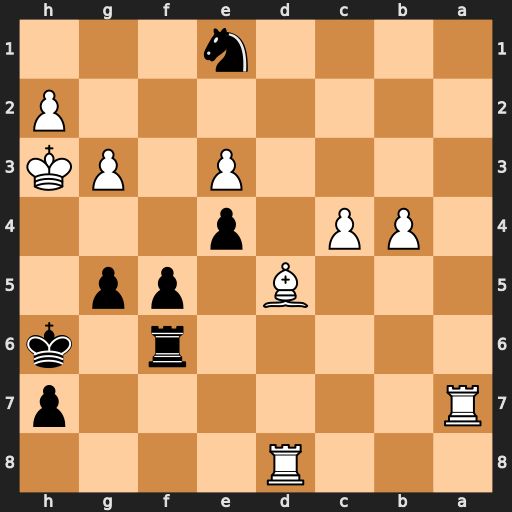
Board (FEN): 3R4/R6p/5r1k/3B1pp1/1PP1p3/4P1PK/7P/4n3
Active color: b
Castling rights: -
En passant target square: -
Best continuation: g4+ Kh4 Nf3#